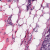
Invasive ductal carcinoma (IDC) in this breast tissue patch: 0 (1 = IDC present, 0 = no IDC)